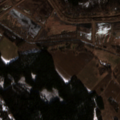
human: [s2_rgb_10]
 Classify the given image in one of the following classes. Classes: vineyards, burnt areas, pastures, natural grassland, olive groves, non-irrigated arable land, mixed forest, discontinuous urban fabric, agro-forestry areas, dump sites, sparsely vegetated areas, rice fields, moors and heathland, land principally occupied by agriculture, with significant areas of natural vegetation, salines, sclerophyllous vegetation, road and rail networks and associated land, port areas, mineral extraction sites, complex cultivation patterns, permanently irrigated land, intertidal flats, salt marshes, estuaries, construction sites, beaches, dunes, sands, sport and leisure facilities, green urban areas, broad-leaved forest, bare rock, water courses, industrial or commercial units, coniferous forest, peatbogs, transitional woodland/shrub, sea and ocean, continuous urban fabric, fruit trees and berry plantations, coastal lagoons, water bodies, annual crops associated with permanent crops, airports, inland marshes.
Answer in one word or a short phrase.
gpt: non-irrigated arable land, land principally occupied by agriculture, with significant areas of natural vegetation, broad-leaved forest, coniferous forest, mixed forest, transitional woodland/shrub, water bodies